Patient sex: M
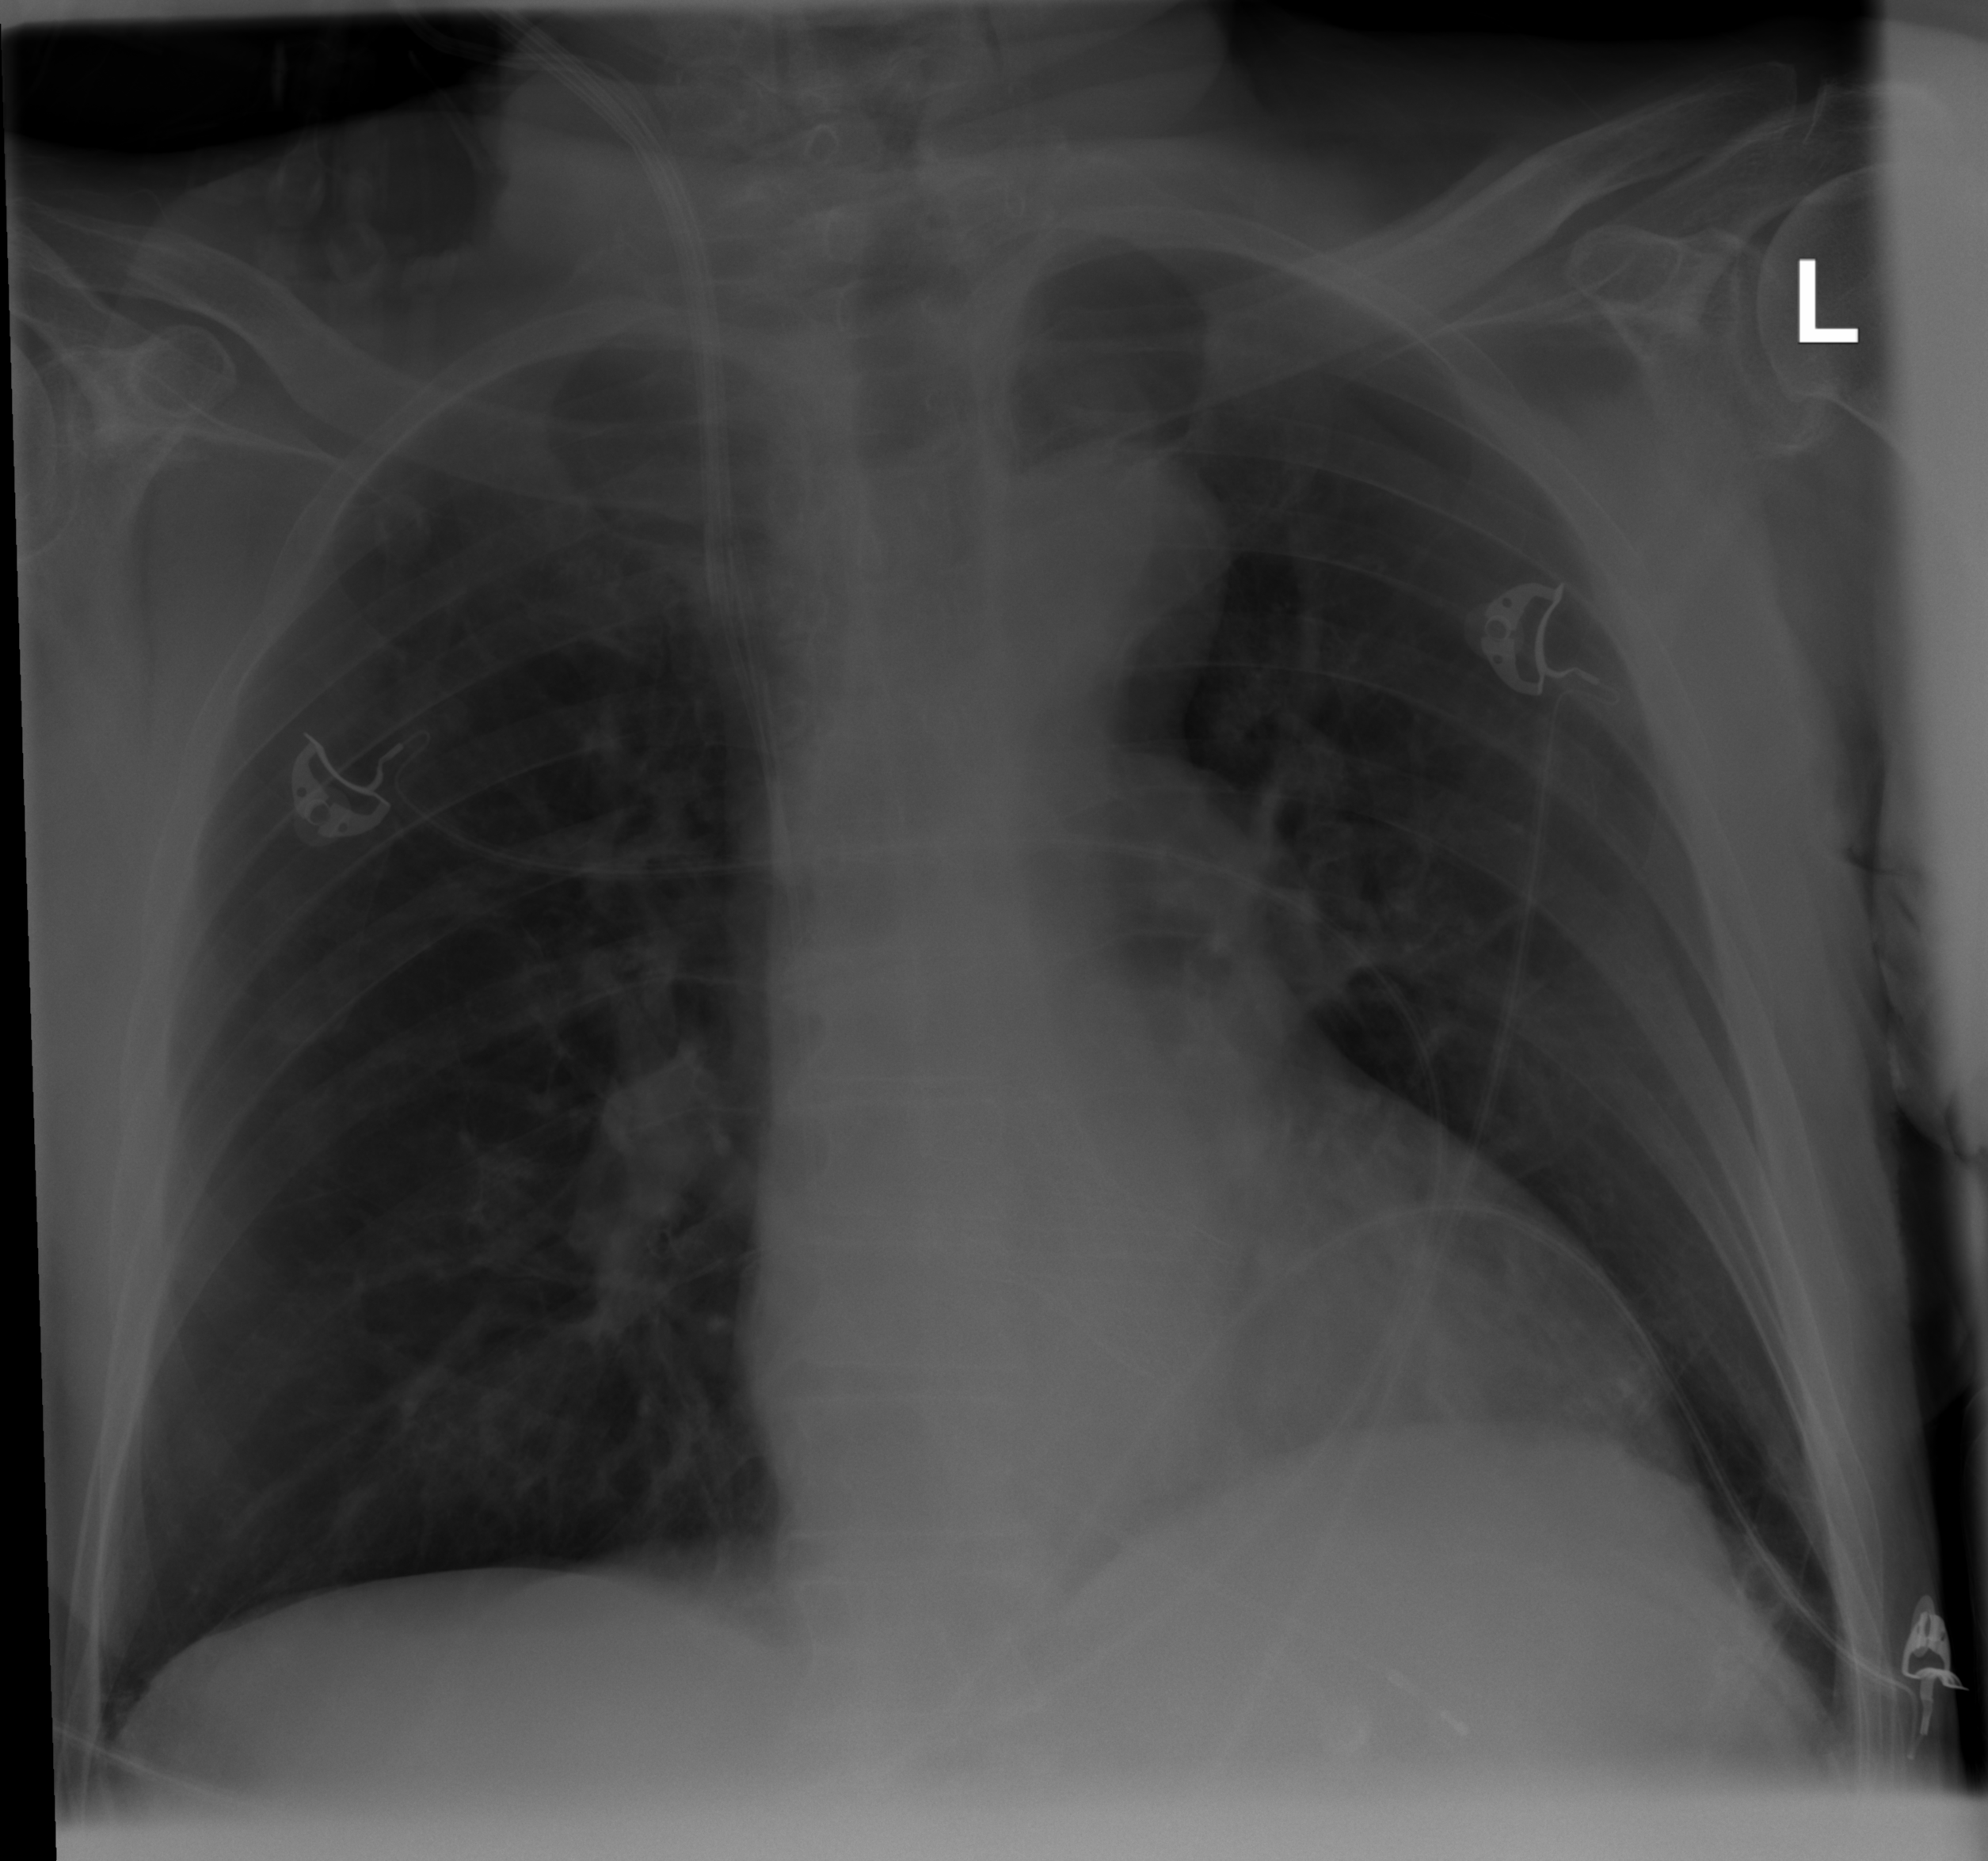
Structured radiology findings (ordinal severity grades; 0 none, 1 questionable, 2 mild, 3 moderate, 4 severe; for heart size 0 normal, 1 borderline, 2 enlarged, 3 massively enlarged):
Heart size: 1
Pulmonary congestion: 1
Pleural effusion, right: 0
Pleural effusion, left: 0
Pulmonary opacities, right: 0
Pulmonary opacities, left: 0
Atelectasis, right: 1
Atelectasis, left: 1